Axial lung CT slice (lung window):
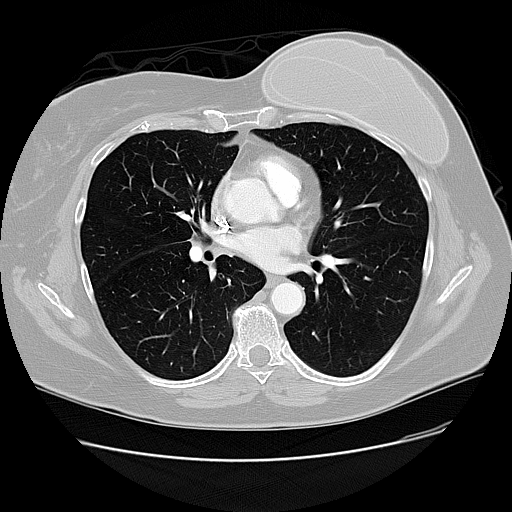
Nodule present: no